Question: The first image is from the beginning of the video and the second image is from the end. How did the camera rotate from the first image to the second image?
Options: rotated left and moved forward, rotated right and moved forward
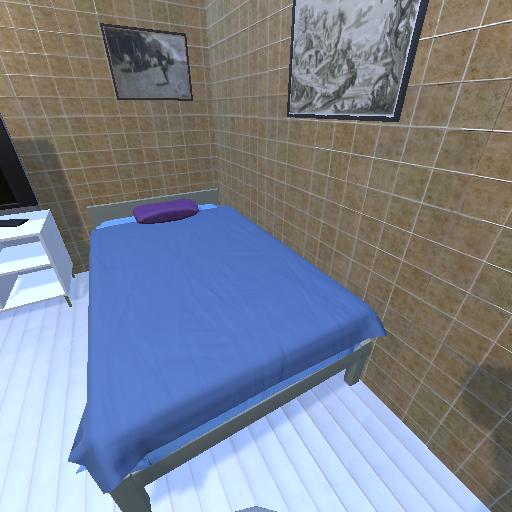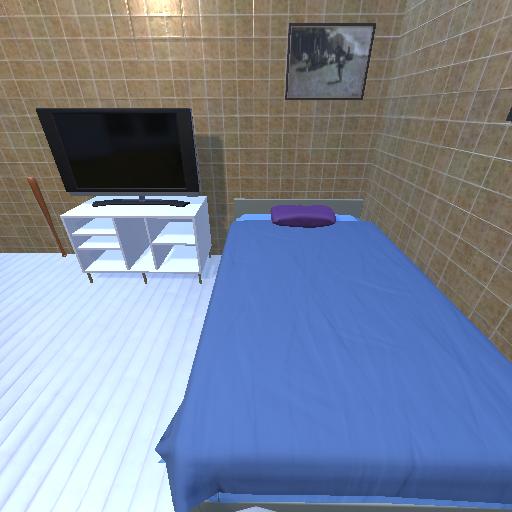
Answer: rotated left and moved forward